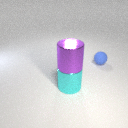
small blue rubber sphere to the right of large cyan metal cylinder